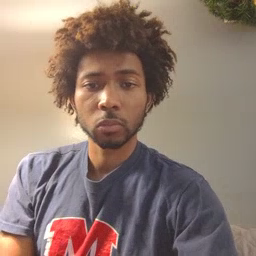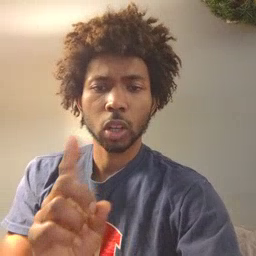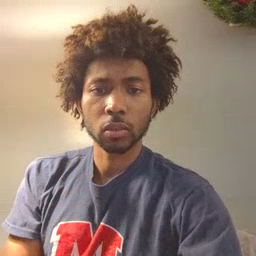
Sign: where